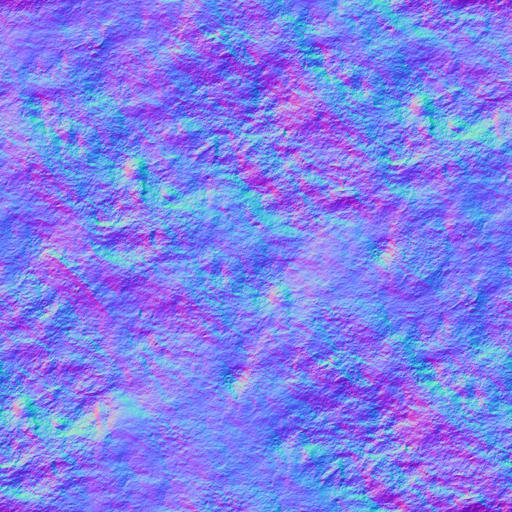
beige cliff rock rough stone